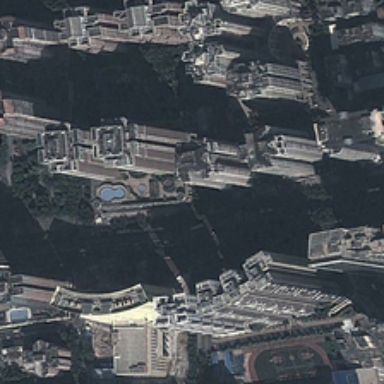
There are many tall buildings .